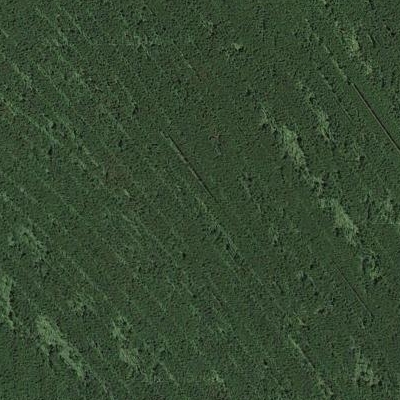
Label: Field